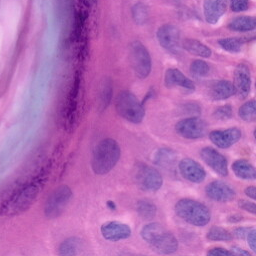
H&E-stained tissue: Skin